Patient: sex M, age 23
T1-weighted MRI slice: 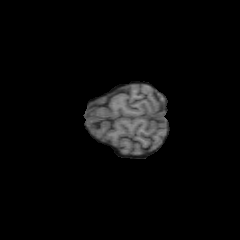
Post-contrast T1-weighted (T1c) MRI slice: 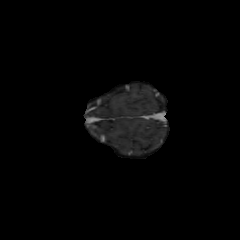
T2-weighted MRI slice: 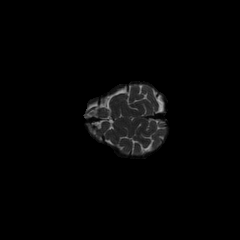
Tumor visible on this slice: no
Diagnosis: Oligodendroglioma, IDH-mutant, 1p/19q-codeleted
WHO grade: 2